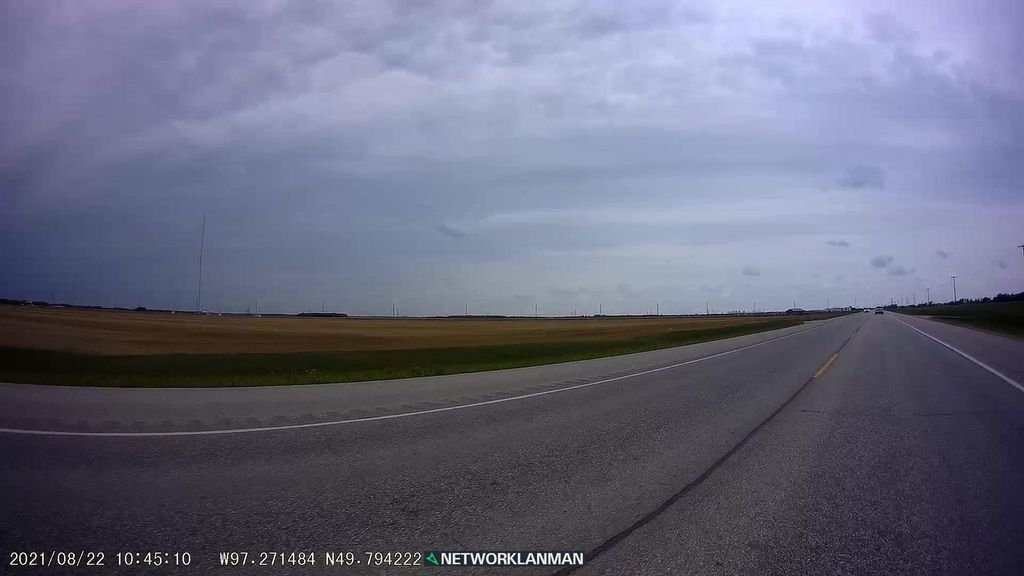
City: winnipeg